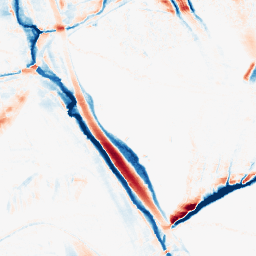
Category: morphological
Decomposition family: morphological_ellipse
Decomposition parameters: operation: average
width: 10
height: 30
Upsampling method: edge_directed
Upsampling parameters: scale: 2
Upsampling scale: 2